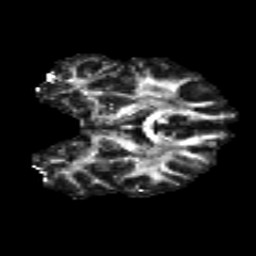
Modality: FA
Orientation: coronal
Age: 30
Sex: male
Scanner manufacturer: siemens
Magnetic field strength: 3 T
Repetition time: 8.8 s
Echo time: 0.085 s